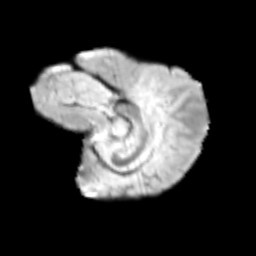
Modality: T2w
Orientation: sagittal
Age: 11
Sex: male
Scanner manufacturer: siemens
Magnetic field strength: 3 T
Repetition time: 3.8 s
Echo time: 0.07 s